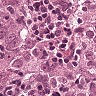
Metastatic tissue present: yes